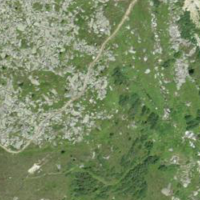
EUNIS habitat code: 26
Species observed at this site:
Calluna vulgaris
Vaccinium vitis-idaea
Ajuga pyramidalis